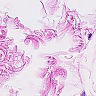
Metastatic tissue present: no